Field crop: maize
Growth stage: 1
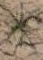
Species: salsola